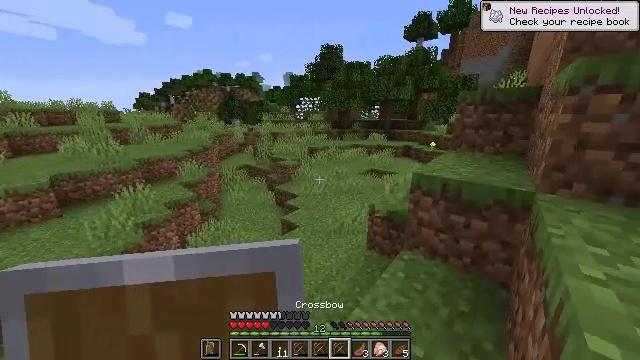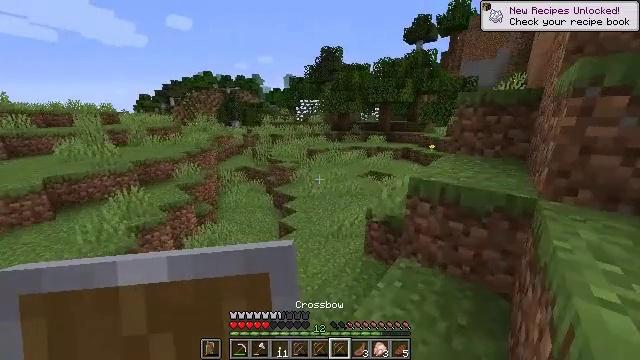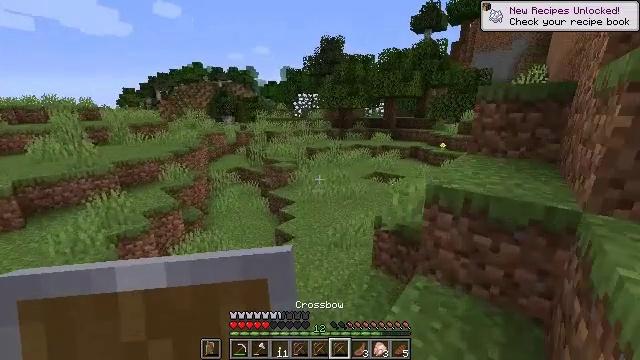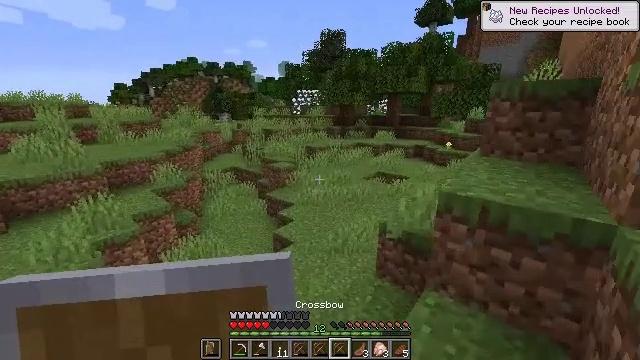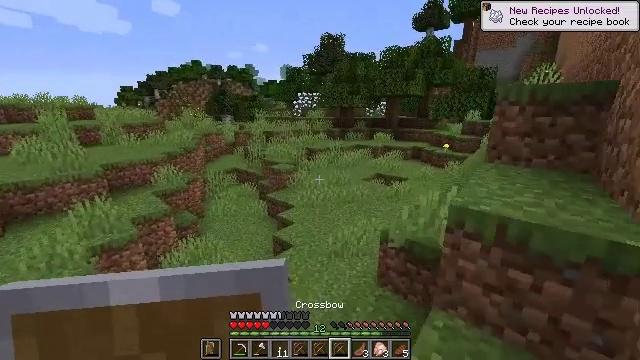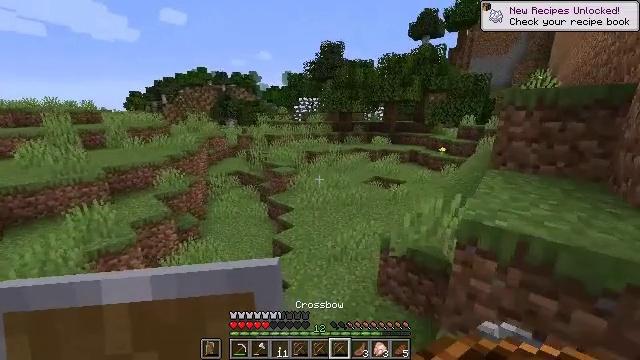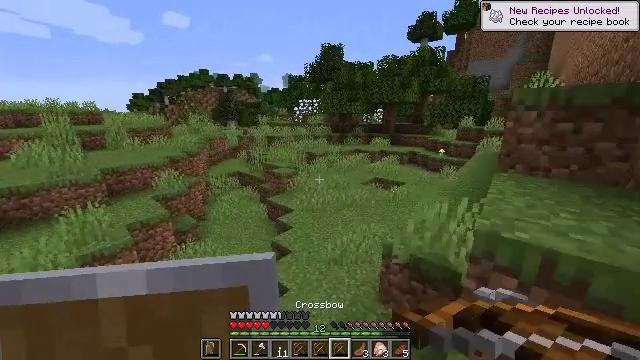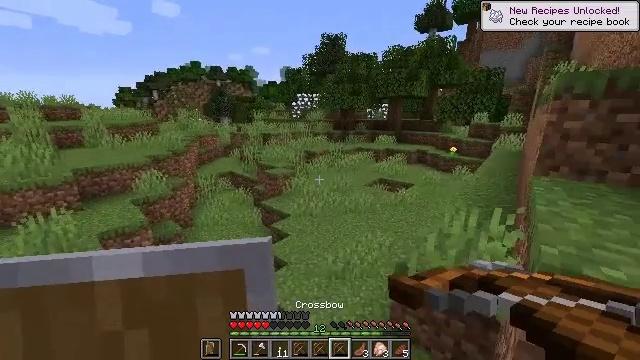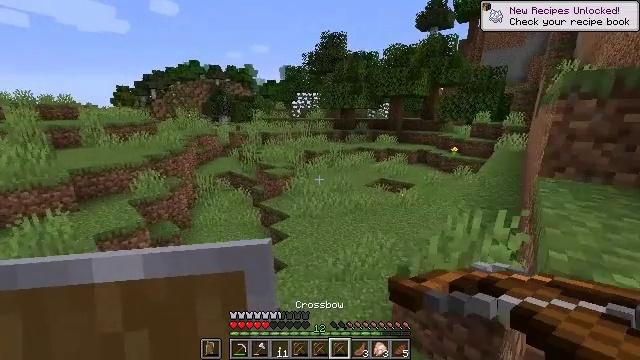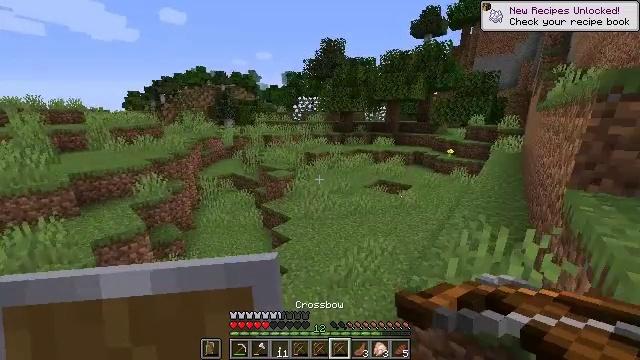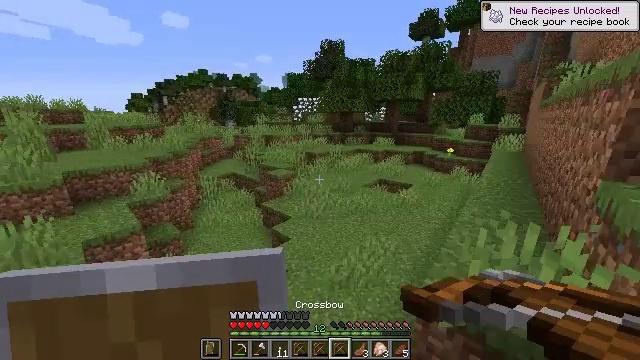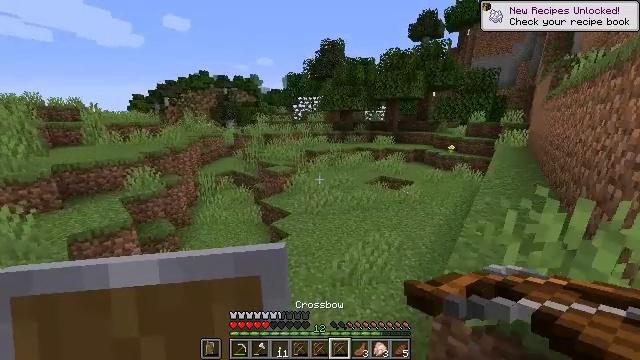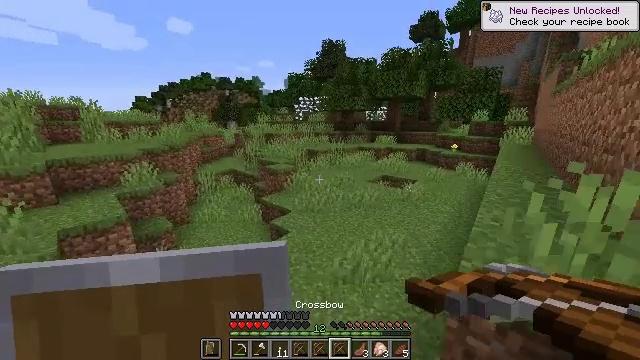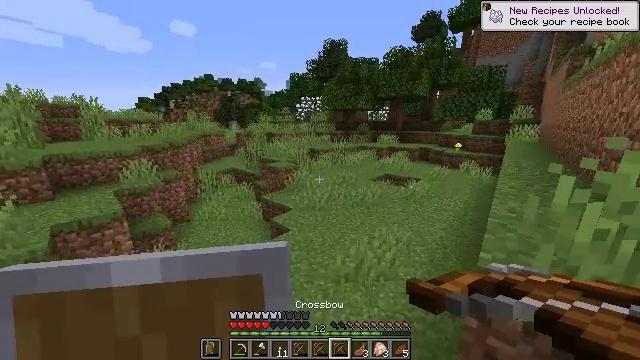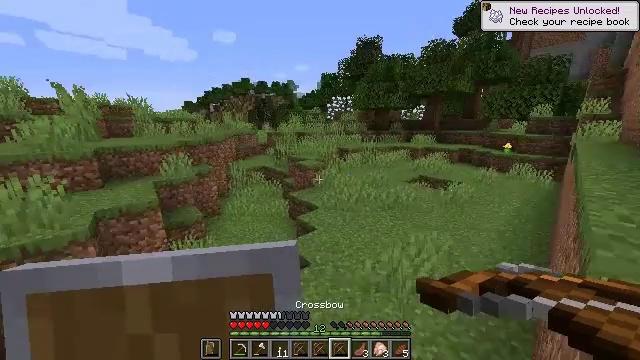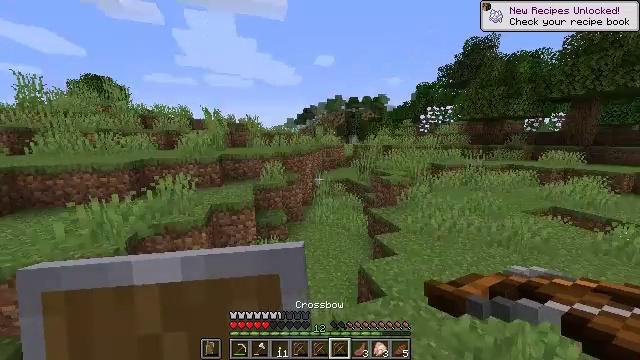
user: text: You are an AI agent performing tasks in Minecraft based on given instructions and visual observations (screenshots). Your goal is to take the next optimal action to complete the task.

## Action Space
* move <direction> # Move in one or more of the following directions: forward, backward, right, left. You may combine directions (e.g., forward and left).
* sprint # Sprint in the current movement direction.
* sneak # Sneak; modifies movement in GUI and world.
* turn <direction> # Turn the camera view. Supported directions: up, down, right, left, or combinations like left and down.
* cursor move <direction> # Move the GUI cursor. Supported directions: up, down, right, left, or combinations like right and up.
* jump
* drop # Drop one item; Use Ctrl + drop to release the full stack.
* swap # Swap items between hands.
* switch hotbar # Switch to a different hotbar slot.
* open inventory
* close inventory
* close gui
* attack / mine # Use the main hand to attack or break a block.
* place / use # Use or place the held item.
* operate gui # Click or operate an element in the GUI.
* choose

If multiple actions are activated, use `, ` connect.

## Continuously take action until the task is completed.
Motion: motion action
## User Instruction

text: Remove a crossbow from the inventory.
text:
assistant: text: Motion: move forward, sprint
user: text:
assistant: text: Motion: move forward, sprint
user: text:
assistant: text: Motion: move forward, sprint
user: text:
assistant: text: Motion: move forward, sprint
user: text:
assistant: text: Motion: move forward, sprint
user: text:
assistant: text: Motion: move forward, sprint
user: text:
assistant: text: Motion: move forward, sprint
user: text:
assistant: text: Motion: move forward, sprint
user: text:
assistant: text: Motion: move forward, sprint
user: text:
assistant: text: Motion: move forward, sprint
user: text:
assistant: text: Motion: move forward, sprint
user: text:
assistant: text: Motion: move forward, sprint
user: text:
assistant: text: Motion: move forward, sprint
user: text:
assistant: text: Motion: move forward, sprint, turn left
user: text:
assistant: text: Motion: move forward, turn left and up
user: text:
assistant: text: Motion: move forward, turn left and up
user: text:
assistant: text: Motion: move forward, turn left and up, drop
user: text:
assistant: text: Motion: move forward, drop
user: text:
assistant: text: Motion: drop
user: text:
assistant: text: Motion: no_op
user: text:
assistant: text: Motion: no_op
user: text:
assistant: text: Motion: no_op
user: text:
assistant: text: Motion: no_op
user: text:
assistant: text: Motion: no_op
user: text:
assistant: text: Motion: no_op
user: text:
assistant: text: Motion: no_op
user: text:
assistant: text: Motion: no_op
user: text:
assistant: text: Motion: no_op
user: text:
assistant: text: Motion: turn down
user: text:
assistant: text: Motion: no_op